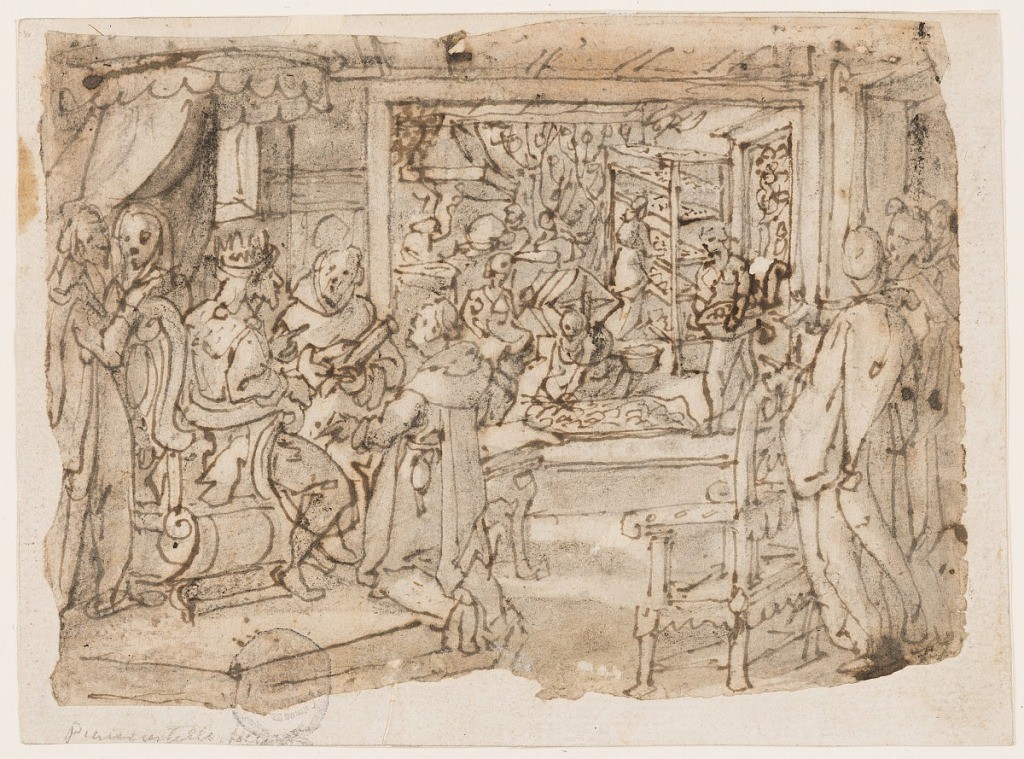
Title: The Production of Silk
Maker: Jan van der Straet, called Stradanus, Flemish, 1523–1605
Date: ca. 1590
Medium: Pen and brown and black inks, brush and black wash over black chalk on laid paper
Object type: Drawing
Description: Recto: Scene showing the introduction of the silkworm at the court of Emperor Justinian. At left, Justinian appears seated under a canopy, conversing with monks. One, kneeling at the king's right, gestures towards the process of silkworm culture, which is visible through a window in the background.